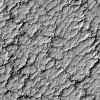
Atmospheric dust classification: not_dusty